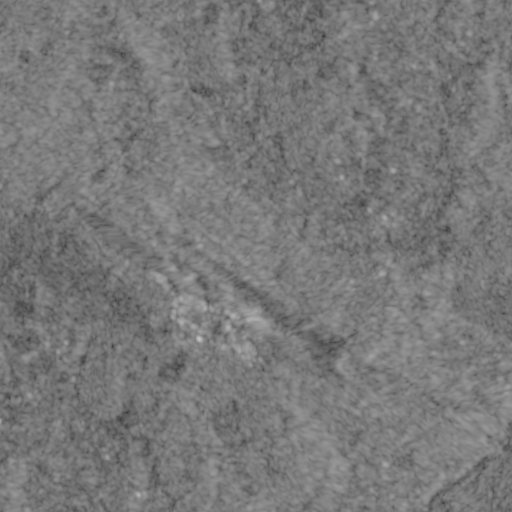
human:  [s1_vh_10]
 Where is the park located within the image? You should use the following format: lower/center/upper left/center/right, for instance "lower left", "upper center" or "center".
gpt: The park is located in the upper right of the image.
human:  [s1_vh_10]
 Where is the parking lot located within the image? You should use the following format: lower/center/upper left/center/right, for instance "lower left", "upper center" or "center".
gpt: The parking lot is located in the center right of the image.
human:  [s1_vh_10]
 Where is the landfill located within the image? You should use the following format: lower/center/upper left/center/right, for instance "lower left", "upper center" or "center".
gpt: There is no landfill in the image.

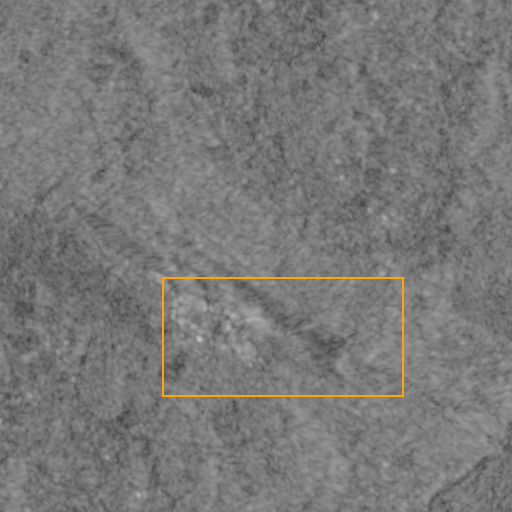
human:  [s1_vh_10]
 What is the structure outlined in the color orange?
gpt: The structure outlined in orange is a quarry.
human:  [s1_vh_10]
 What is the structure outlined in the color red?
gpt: There is no red outline.